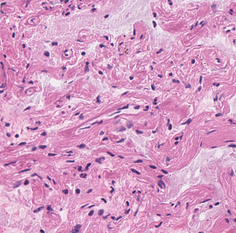
Tumor epithelial tissue: no
Tumor-associated stroma tissue: no
Normal tissue: yes